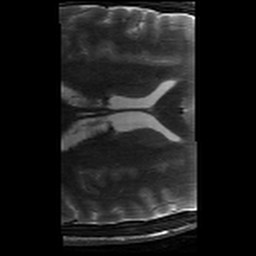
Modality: T2w
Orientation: axial
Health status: healthy
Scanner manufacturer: siemens
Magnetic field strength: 3 T
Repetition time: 8.02 s
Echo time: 0.08 s